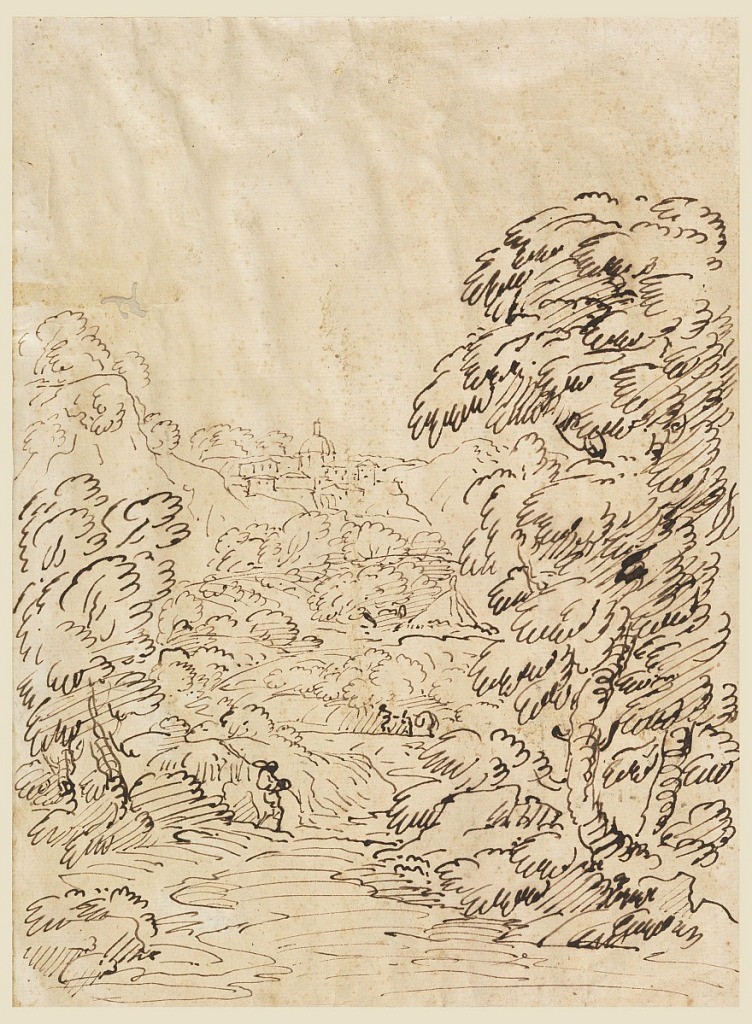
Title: Road Leading to a Mountainous Town
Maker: Carlo Marchionni, Italian, 1702–1786
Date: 1750–86
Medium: Pen and ink on paper
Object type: Drawing
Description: Landscape with multiple trees. Background has a town with multiple buildings.